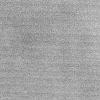
Atmospheric dust classification: dusty